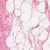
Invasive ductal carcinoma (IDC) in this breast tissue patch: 0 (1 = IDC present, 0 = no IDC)